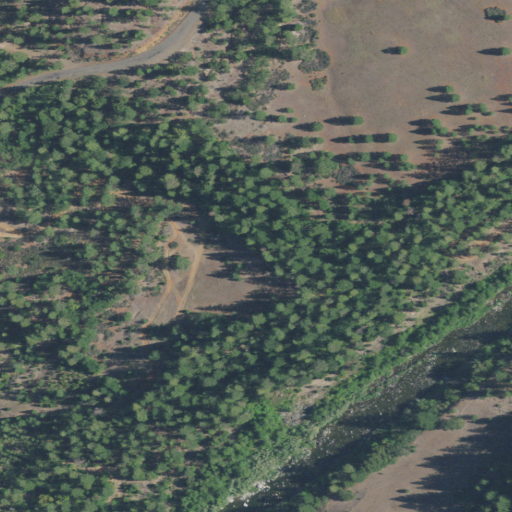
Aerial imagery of valley in California named Swanson Gulch containing shrub, evergreen forest, open development, grassland, medium intensity development, open water, mixed forest, and low intensity development